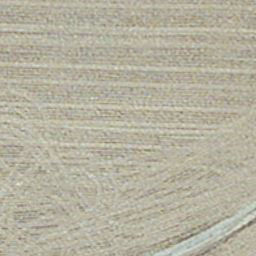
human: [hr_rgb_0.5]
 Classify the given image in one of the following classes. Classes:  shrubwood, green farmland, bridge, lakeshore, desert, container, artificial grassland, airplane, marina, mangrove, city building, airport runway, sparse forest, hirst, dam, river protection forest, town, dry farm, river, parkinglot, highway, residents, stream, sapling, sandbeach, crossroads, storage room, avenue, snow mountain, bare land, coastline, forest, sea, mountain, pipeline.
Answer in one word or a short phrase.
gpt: dry farm